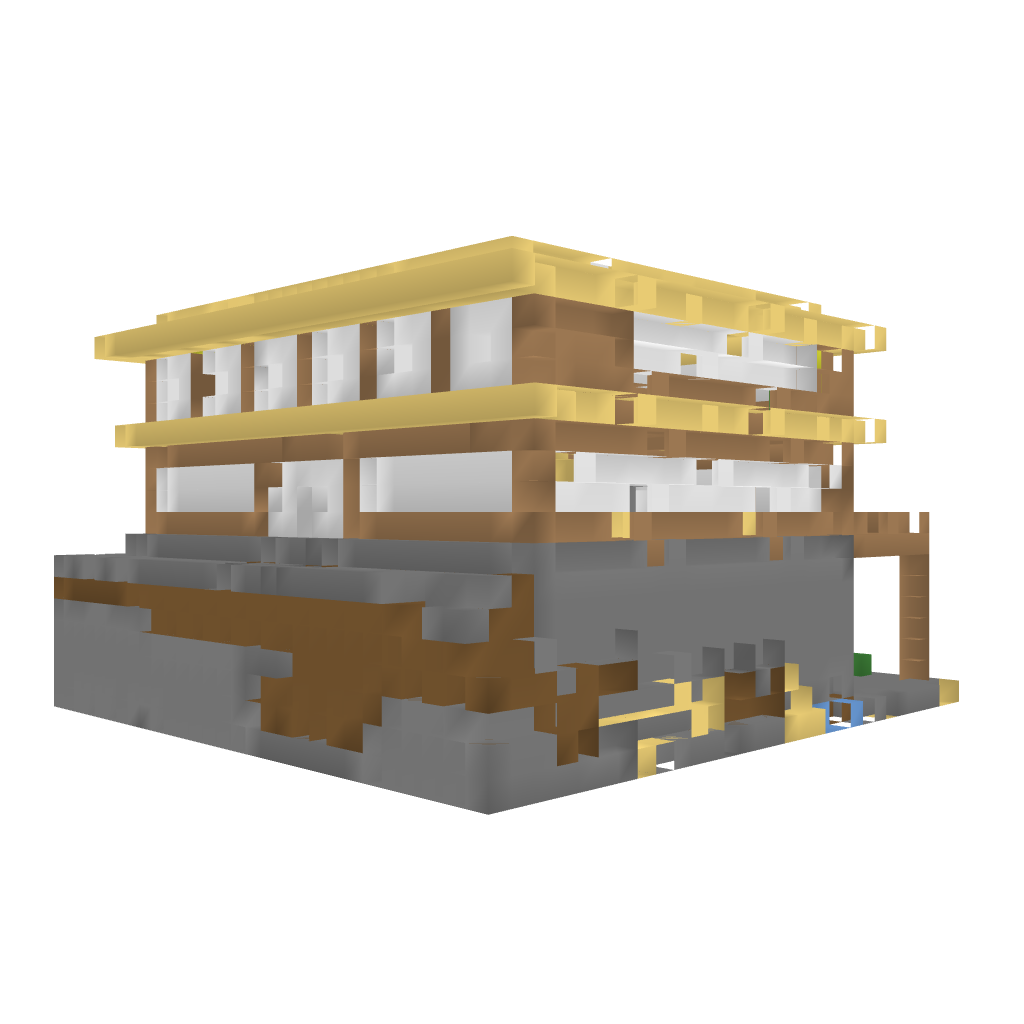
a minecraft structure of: Modern House good quality  bit of water blue grass green and wood